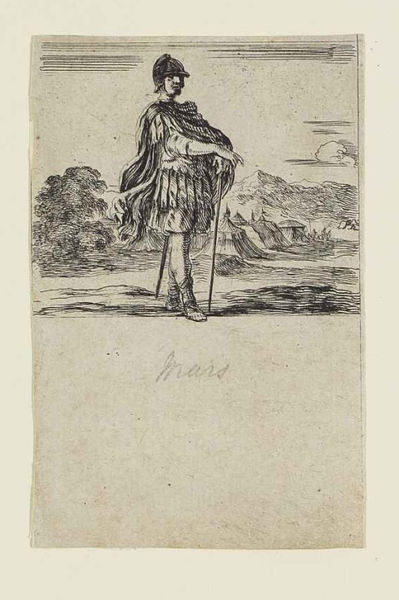
Titel: Jeu de la Mythologie - Mars
Künstler: Stefano della Bella
Standort: Karlsruhe
Institution: Staatliche Kunsthalle Karlsruhe
Schlagwörter: baum, berg, felsen, gott, himmel, kampf, mann, schatten, umhang, weiß, wolken, bäume, landschaft, sand, bewegung, geste, grau, hut, profil, schwarz, skizze, stuhl, zeichnung, dach, gürtel, haus, weg, wolke, rock, kleidung, mensch, pelz, rahmen, stein, bildnis, portrait, feld, gräser, häuser, hügel, natur, wind, busch, büsche, kirche, boden, figur, gewand, mantel, pose, stehend, person, pflanzen, wald, stock, fell, kopfbedeckung, schrift, papier, fahnen, ort, gehstock, schuhe, stab, fahne, berge, gebirge, dorf, grafik, graphik, rand, erhaben, krieg, schlacht, verkleidung, streifen, sandalen, kontrapost, scheide, wade, name, antike, orient, druck, schraffur, schwarz weiß, holzstich, radierung, stich, titel, schwert, säbel, text, uniform, waffen, soldat, waffe, spazierstock, bleistift, degen, helm, stiefel, entwurf, mythologie, ritter, rüstung, rom, römer, karte, griechisch, sage, krieger, feldherr, speer, edelmann, gottheit, postkarte, kupferstich, gravure, mars, gamaschen, handschrift, römisch, zelt, zelte, lager, montagne, sagen, manel, seriendruck, chevalier, gottt, galoschen, roman, noble, krieder, kriegsgott, mar, man, uumhang